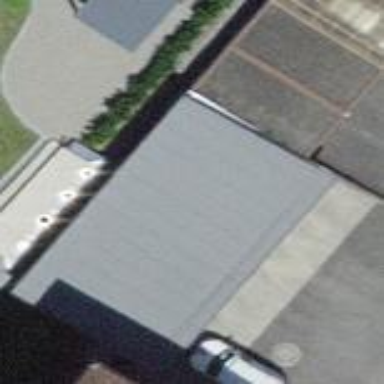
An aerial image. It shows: Garage.